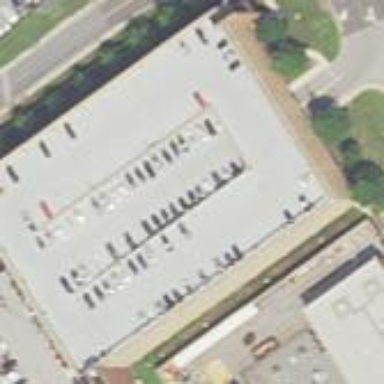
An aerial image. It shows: Multi-storey parking building.